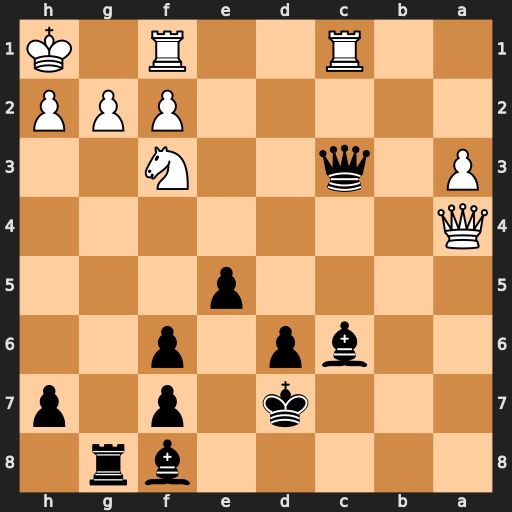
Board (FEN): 5br1/3k1p1p/2bp1p2/4p3/Q7/P1q2N2/5PPP/2R2R1K
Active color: b
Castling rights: -
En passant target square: -
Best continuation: Qxf3 gxf3 Bxa4